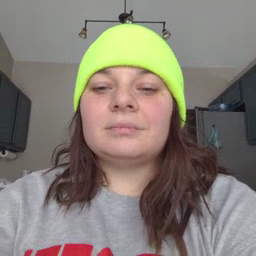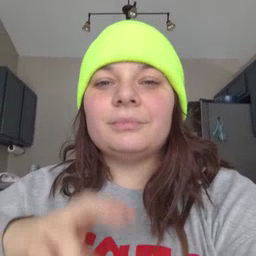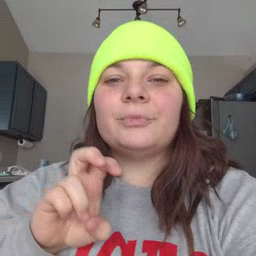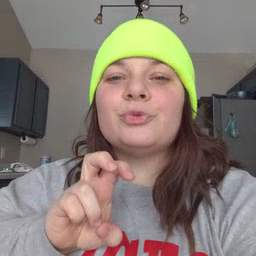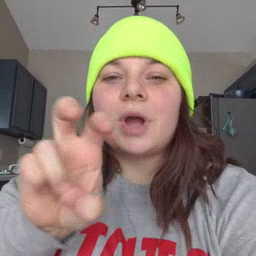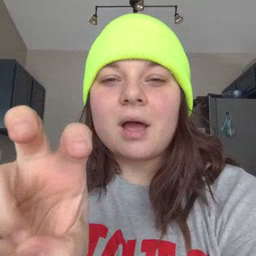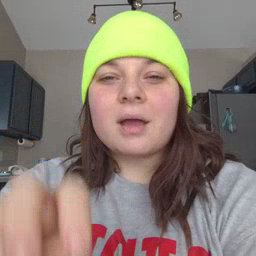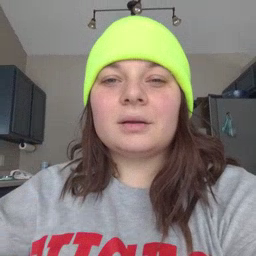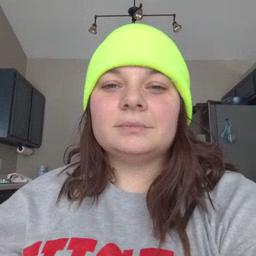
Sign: ride